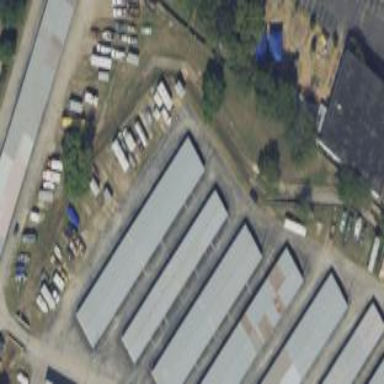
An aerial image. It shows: Building used for storage rental.